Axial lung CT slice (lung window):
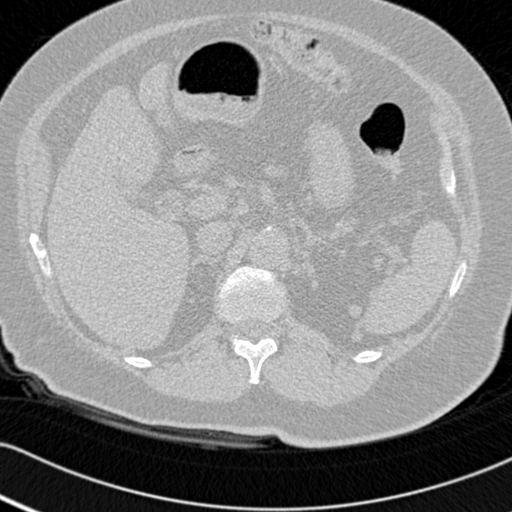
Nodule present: no